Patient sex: M
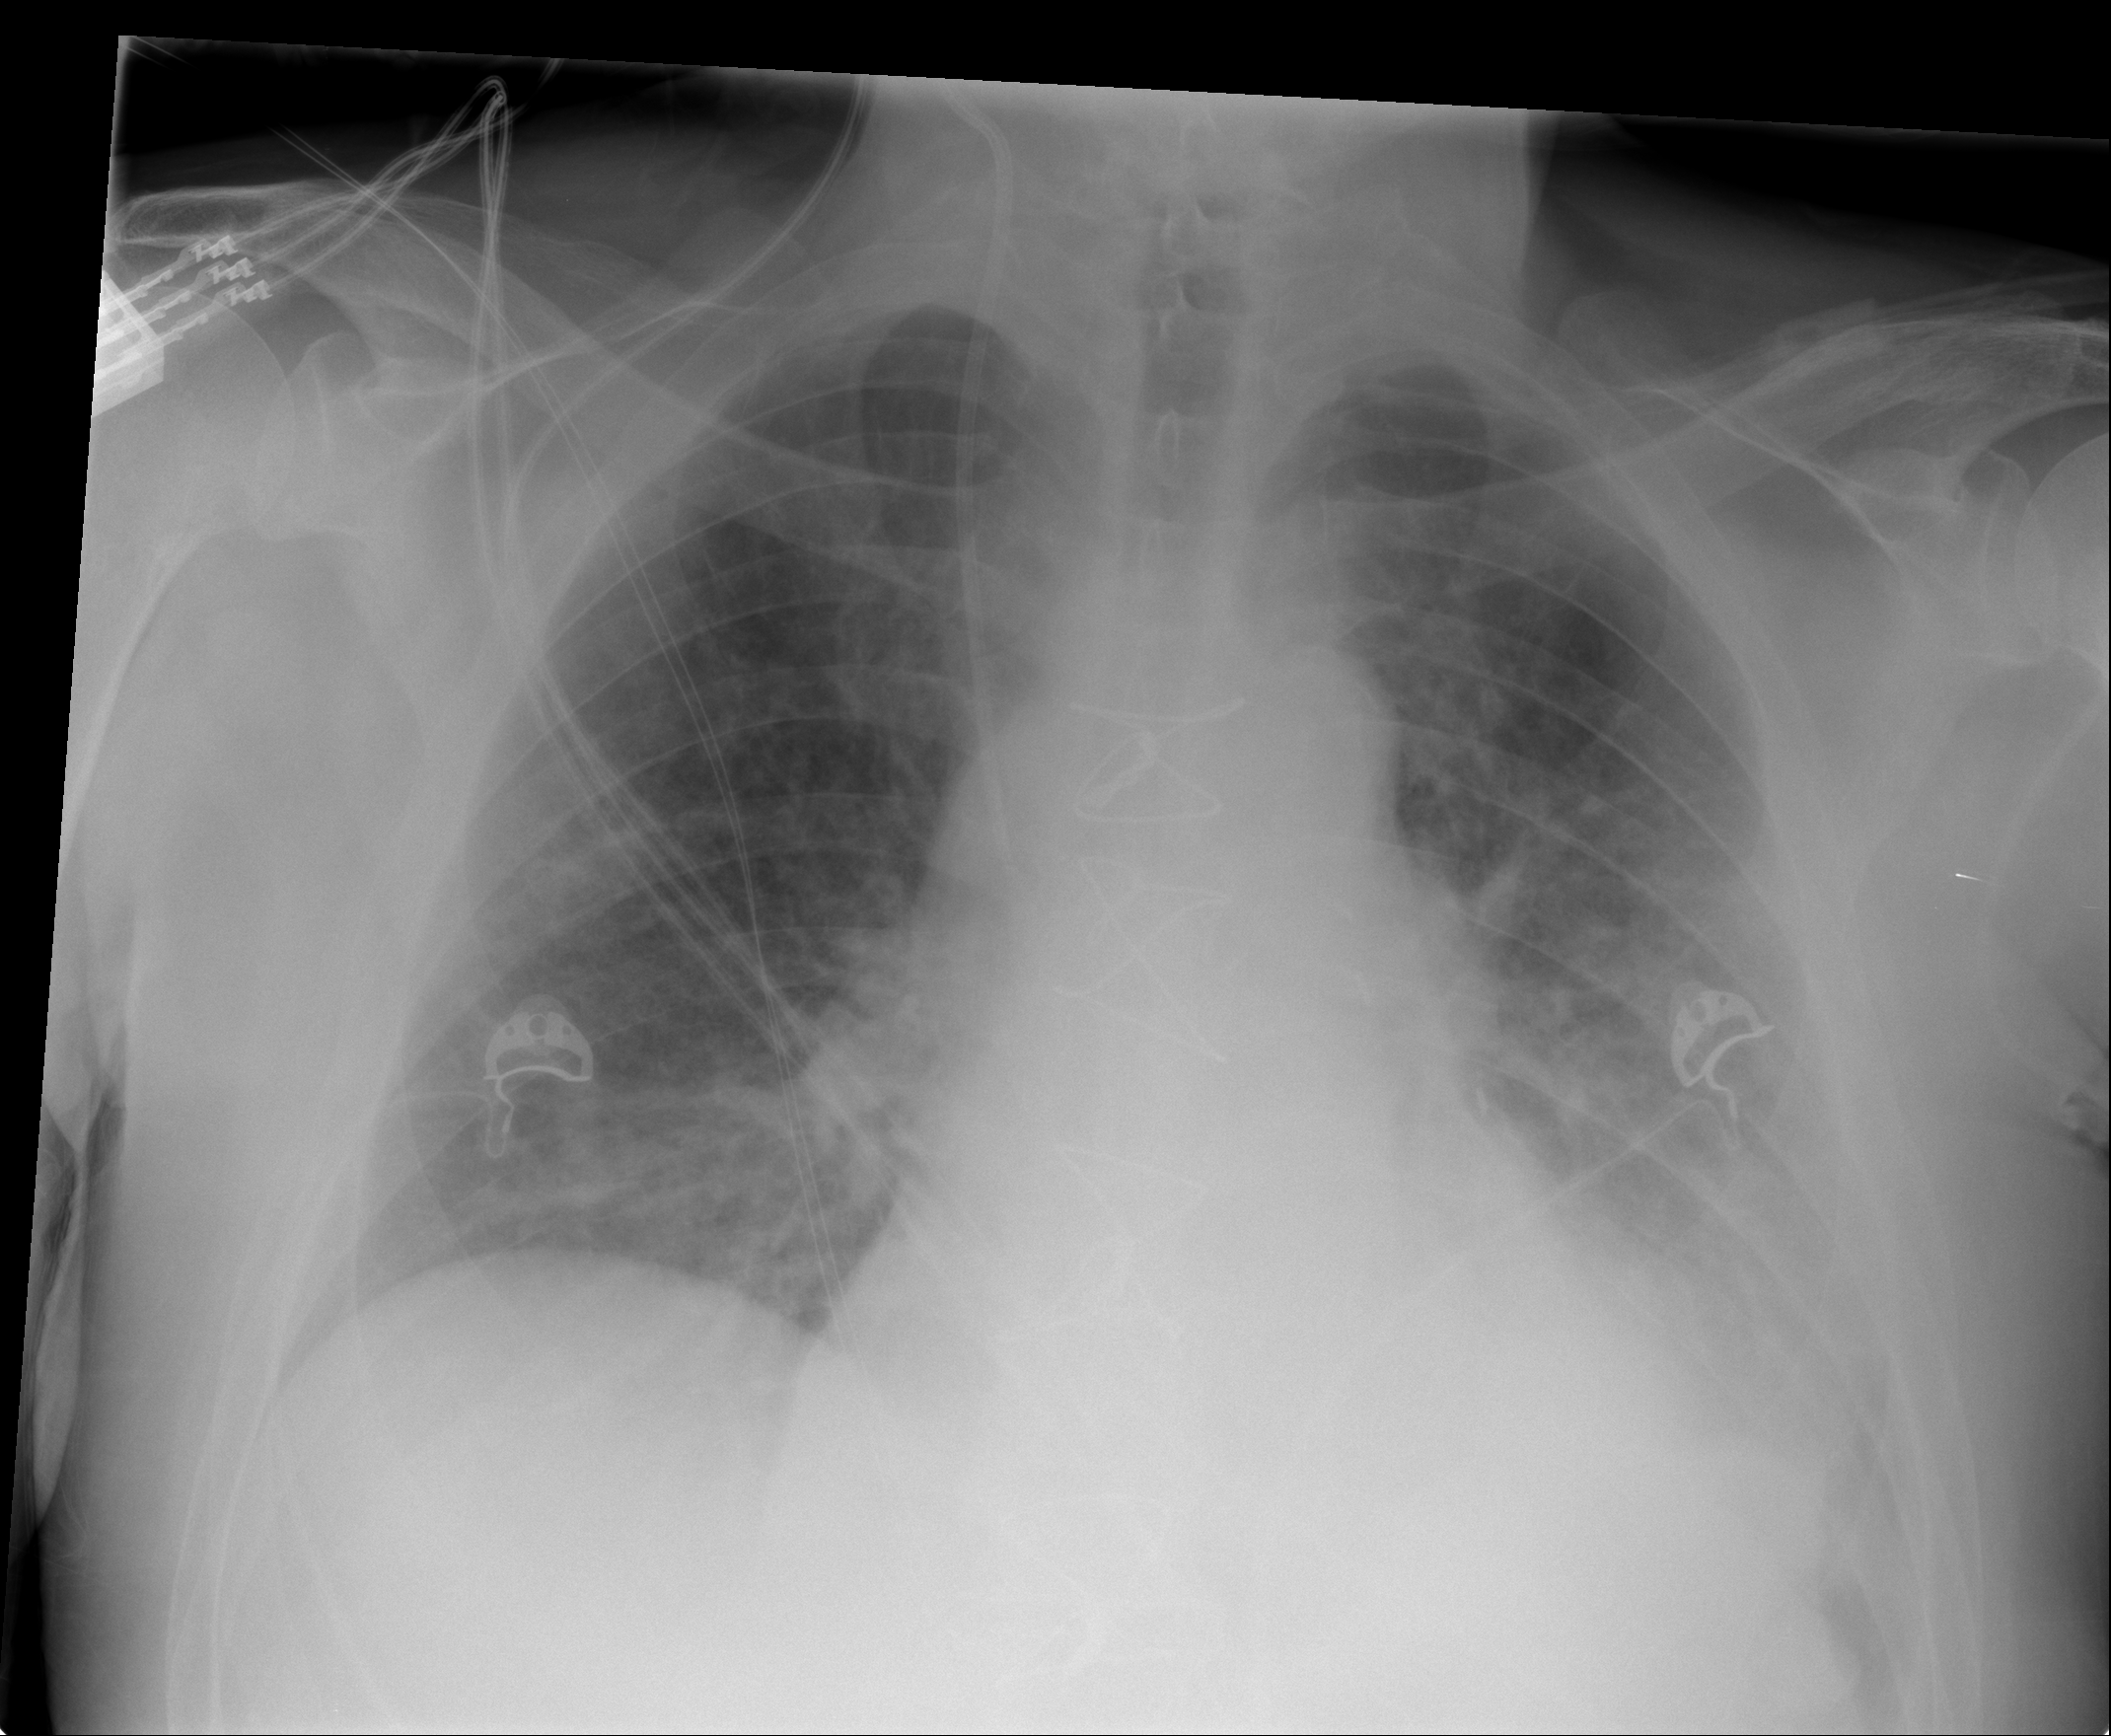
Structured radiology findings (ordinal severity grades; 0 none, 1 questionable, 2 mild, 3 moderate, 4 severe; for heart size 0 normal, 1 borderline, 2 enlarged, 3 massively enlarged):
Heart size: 2
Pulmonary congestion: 2
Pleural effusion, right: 0
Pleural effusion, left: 1
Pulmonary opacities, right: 2
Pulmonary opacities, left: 1
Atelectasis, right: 2
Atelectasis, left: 2